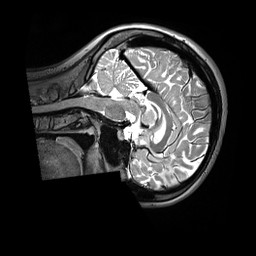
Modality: T2w
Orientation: sagittal
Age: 20
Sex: female
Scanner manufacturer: siemens
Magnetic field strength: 3 T
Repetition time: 3.2 s
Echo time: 0.408 s